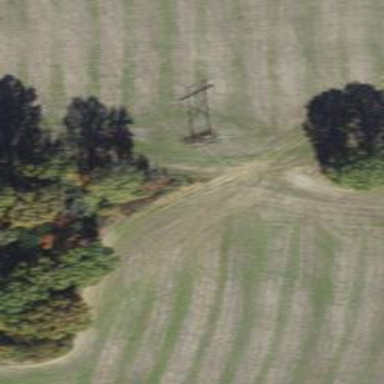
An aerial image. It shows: H-frame designed tower for power lines.